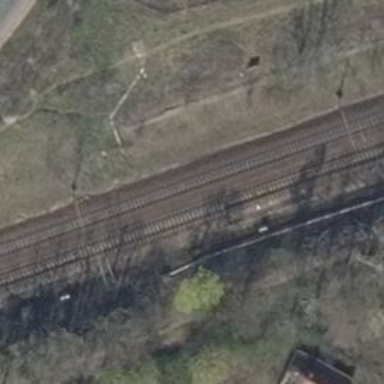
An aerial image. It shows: Junction on the railway.